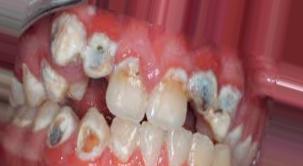
Condition: Caries